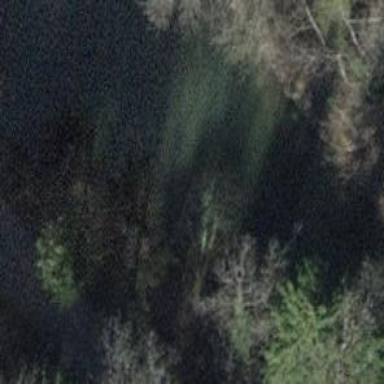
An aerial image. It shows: Pond with natural water.